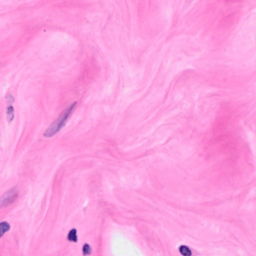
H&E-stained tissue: Breast